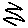
Label: zigzag